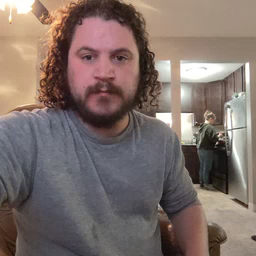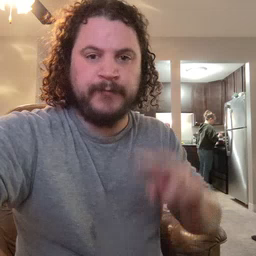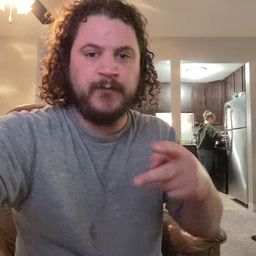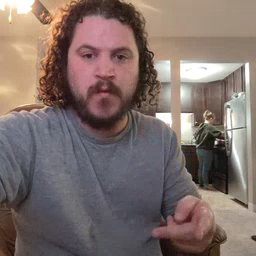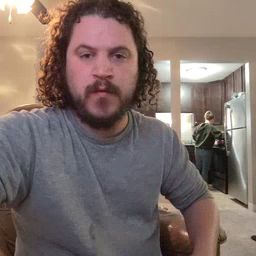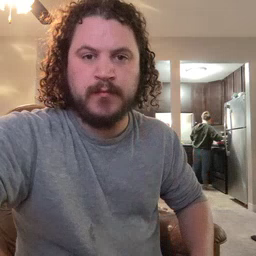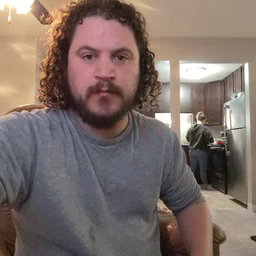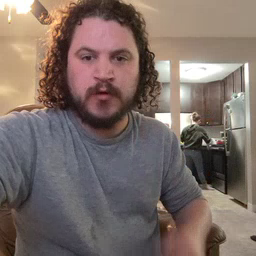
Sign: fall